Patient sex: M
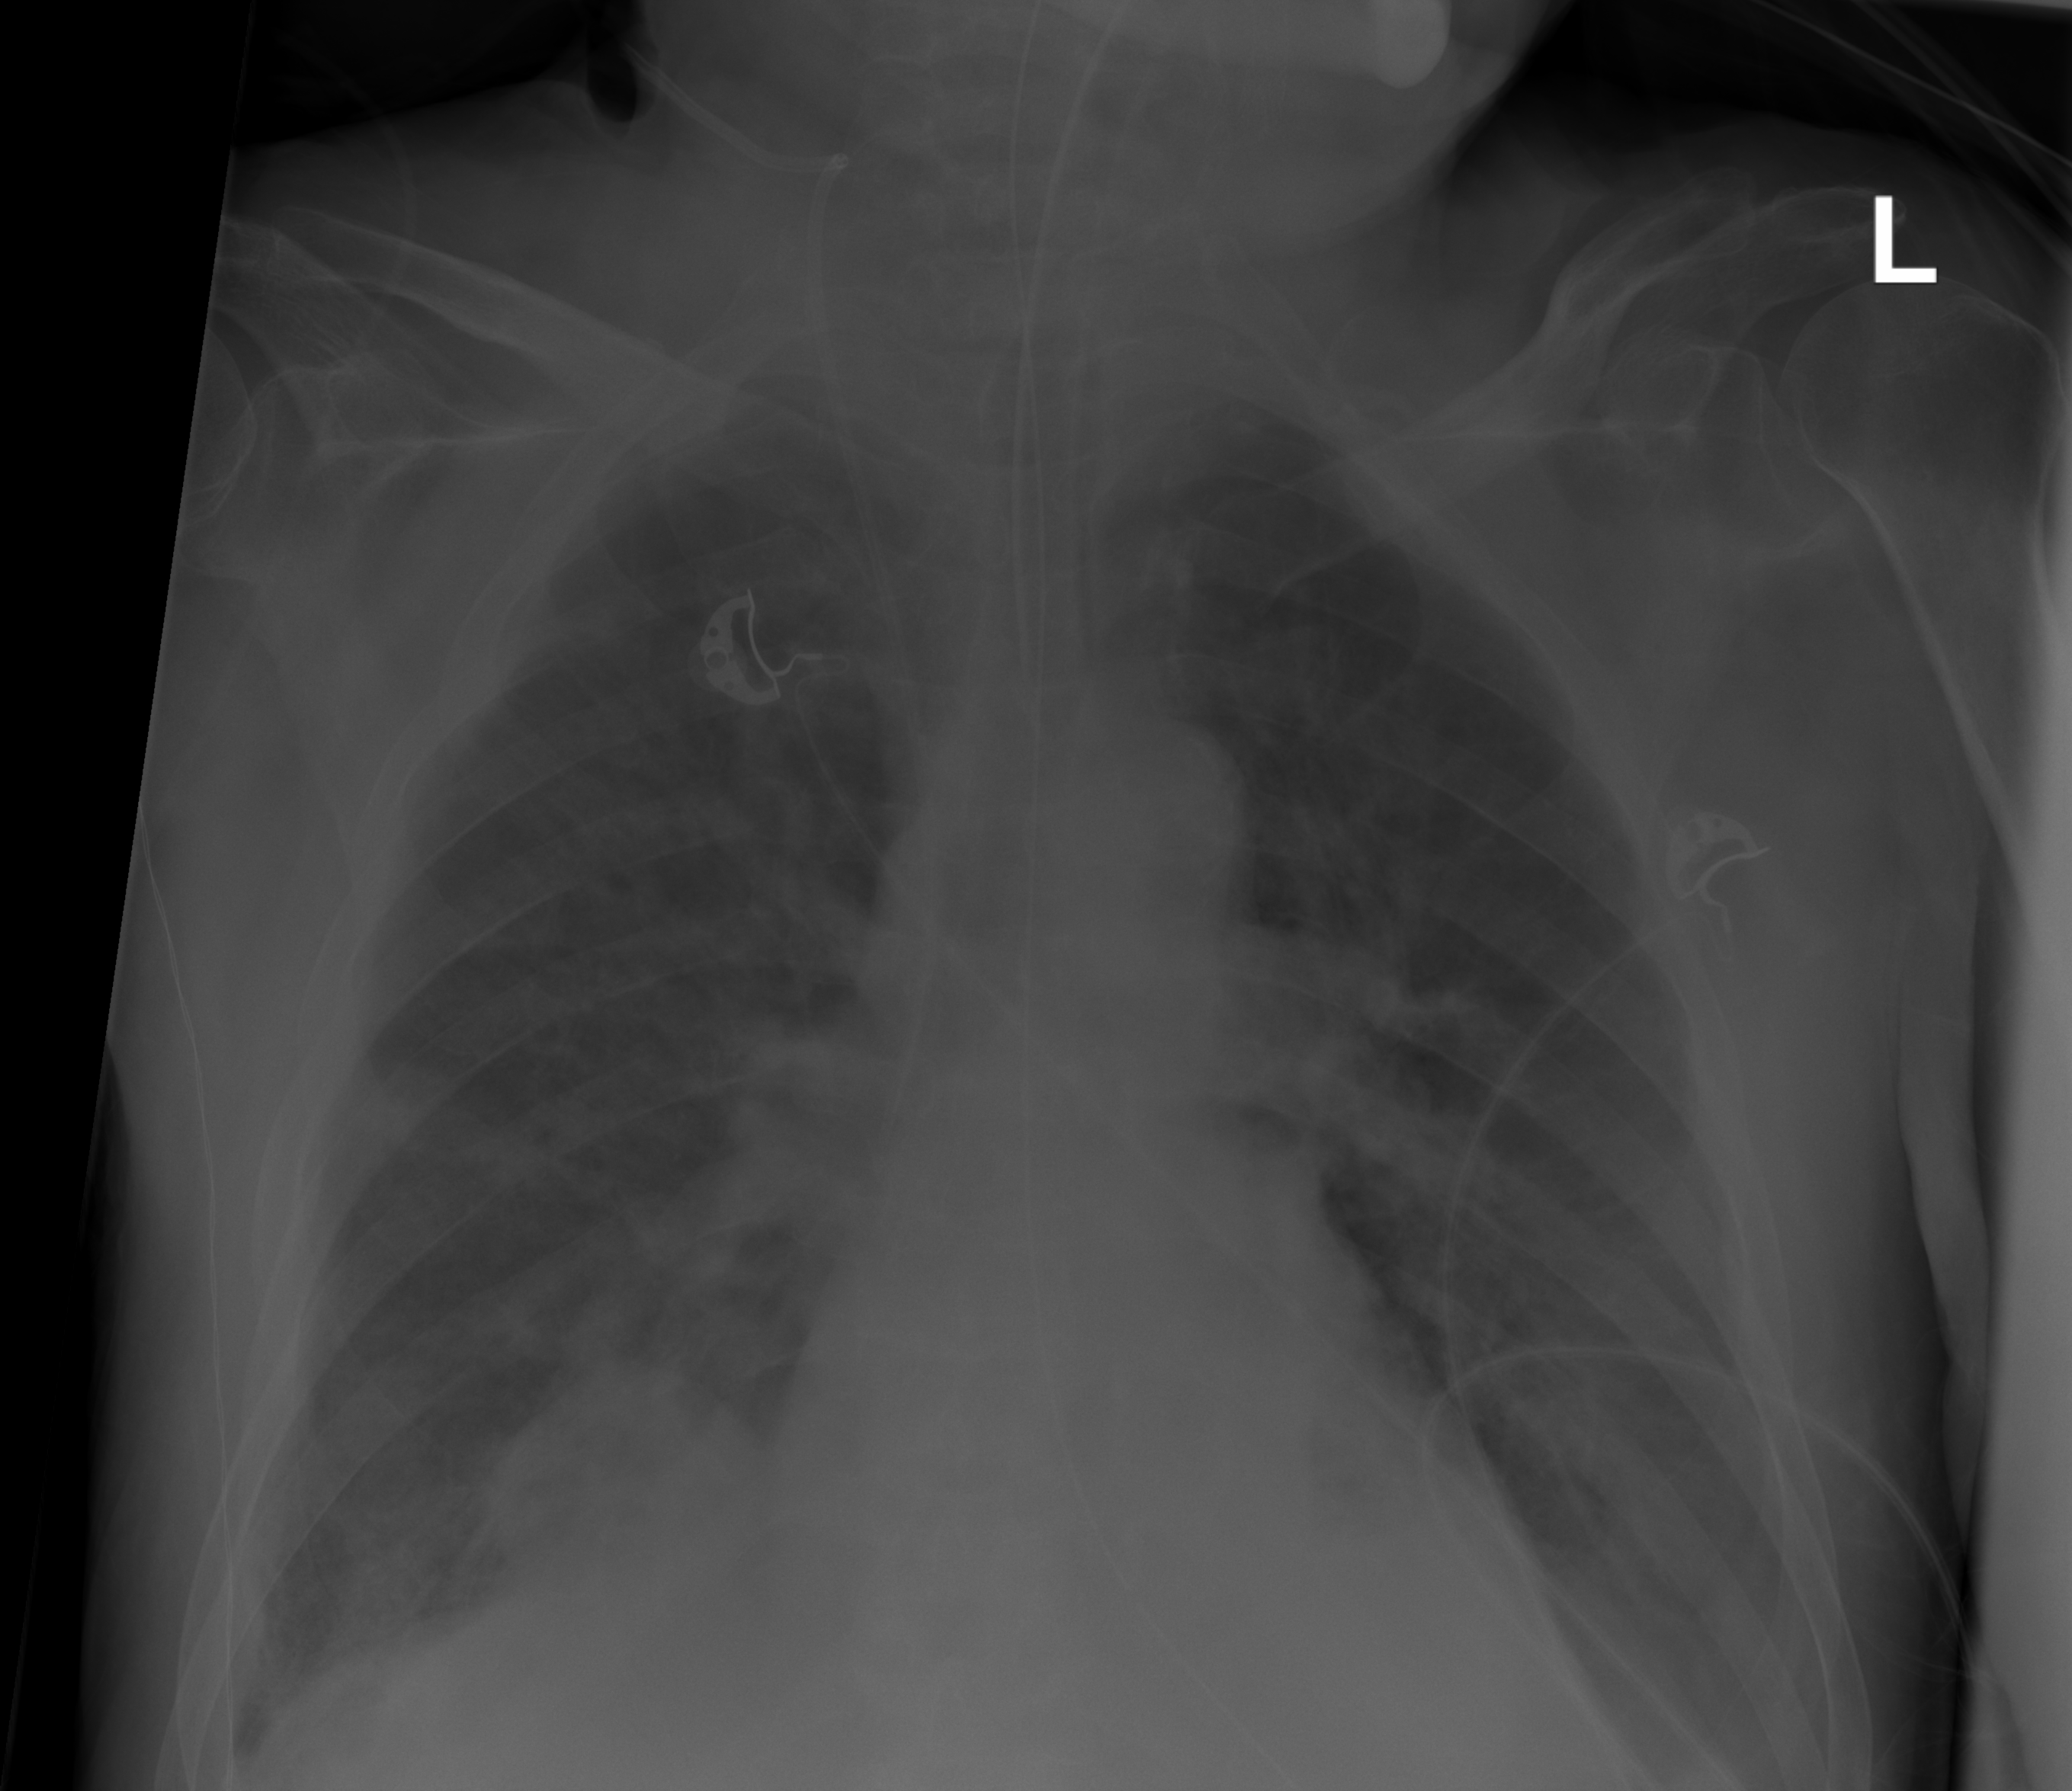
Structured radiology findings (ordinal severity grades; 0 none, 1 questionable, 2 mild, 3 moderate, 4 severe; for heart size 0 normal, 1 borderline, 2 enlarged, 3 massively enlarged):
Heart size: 0
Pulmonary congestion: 2
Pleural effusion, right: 2
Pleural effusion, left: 1
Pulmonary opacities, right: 2
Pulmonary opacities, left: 2
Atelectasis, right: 2
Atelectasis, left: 2